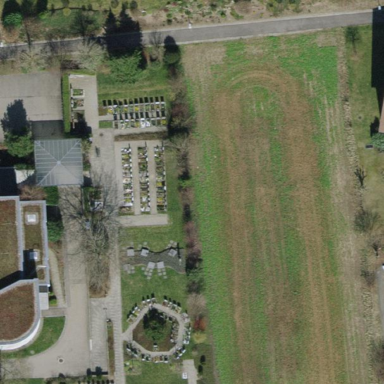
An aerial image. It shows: Cemetery.